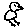
Label: bird